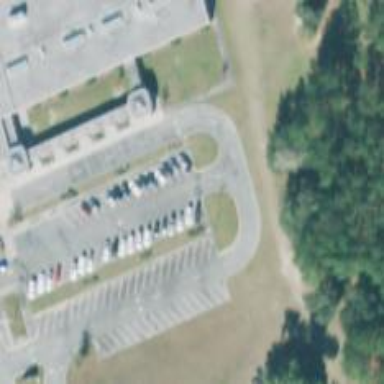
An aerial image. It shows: Parking space.